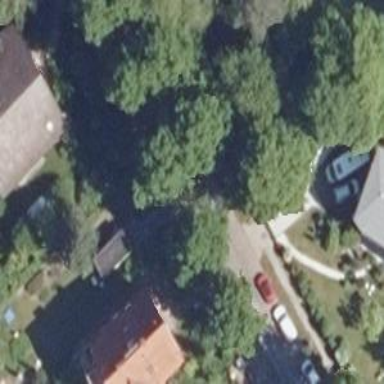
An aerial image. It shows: Residential road with sidewalks on both sides.